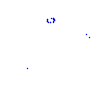
Particle: kaon